Question: Given the following structure:
'''
<header>
<button>First</button>
<button>Second</button>
<button>Third</button>
<button>Fourth</button>
<button>Fifth</button>
</header>
'''
Is there any way to get the last three buttons to align themselves to the 'main-end' of the flex container? My understanding is according to this diagram:

I've tried the following, but it aligns items along the cross axis instead of the main axis:
'''
header {
width: 100%;
display: flex;
flex-direction: row;
}
header button:nth-of-type(n+3) {
align-self: flex-end;
}
'''
'main-end' is not a valid value for 'align-self', but that is the effect I want to achieve. Is this possible without any additional dom structure?
ASCII diagram of the desired effect for good measure:
'''
+---------------------------------------------------------------------------------------+
|-------------------+ +------------------------|
|| || | | || || ||
|| || | | || || ||
|| || | | || || ||
|-------------------+ +------------------------|
+---------------------------------------------------------------------------------------+
'''
I would prefer to avoid floats if at all possible.
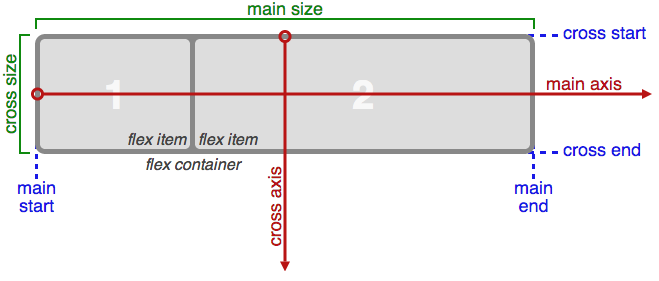
Answer: You can align the last three with <URL> by using:
'''
header button:nth-of-type(2) {
margin-right: auto;
}
'''
<URL>